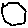
Label: hexagon